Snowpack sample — Buffalo Mountain, Silverthorne, Colorado, USA (1/25/25, 10:11 AM MST)
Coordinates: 39.6222, -106.1139
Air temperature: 22 °F
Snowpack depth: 110 cm
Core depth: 30 cm
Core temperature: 42.8 °F
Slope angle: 12°, slope face: 102°
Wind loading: high
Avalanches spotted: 0
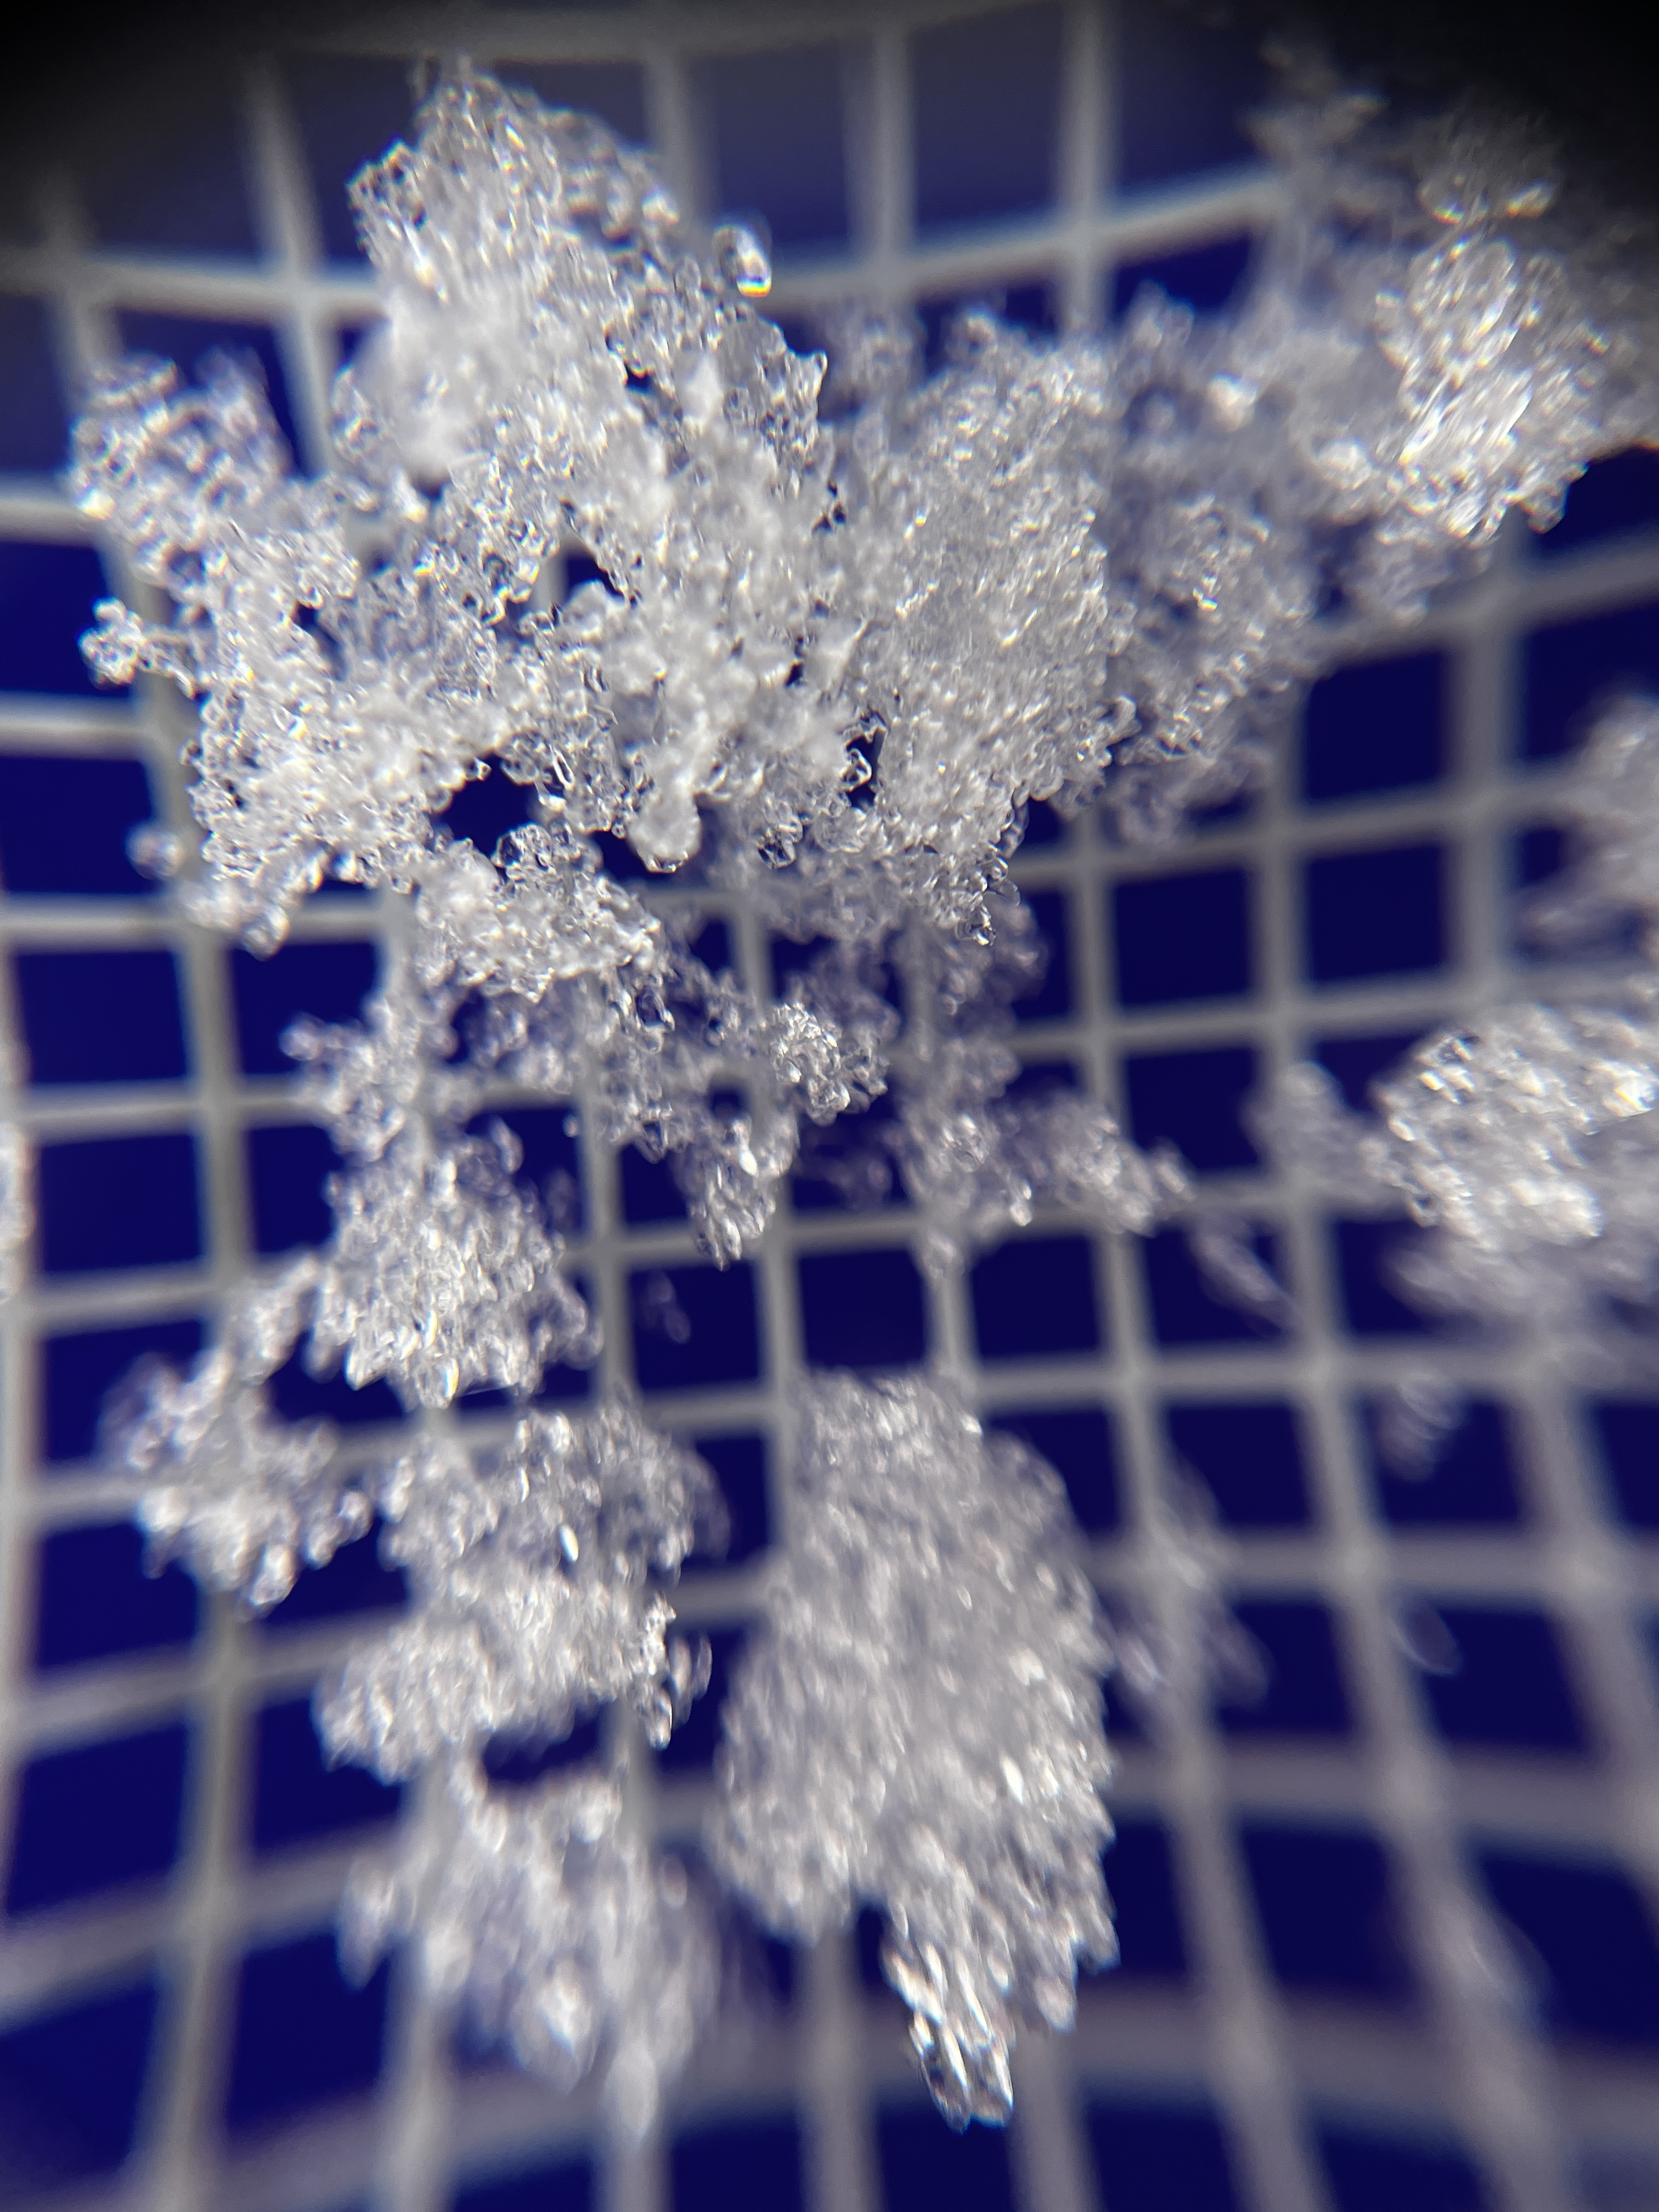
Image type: magnified_profile
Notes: No avalanches nearby, collected on the outskirts of a fire break 15 meters from the treeline, on way to Buffalo and Red Mountain